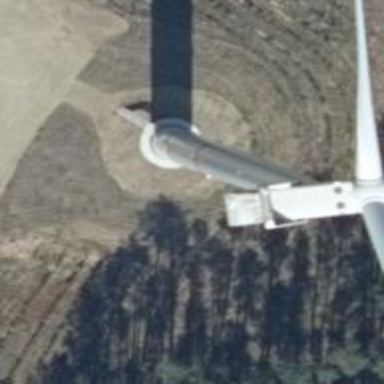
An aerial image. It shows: Wind generator in the form of horizontal axis wind turbine.